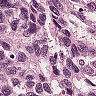
Metastatic tissue present: yes